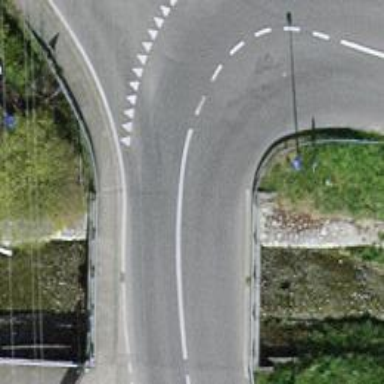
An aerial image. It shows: Tertiary road with bridge and sidewalk.